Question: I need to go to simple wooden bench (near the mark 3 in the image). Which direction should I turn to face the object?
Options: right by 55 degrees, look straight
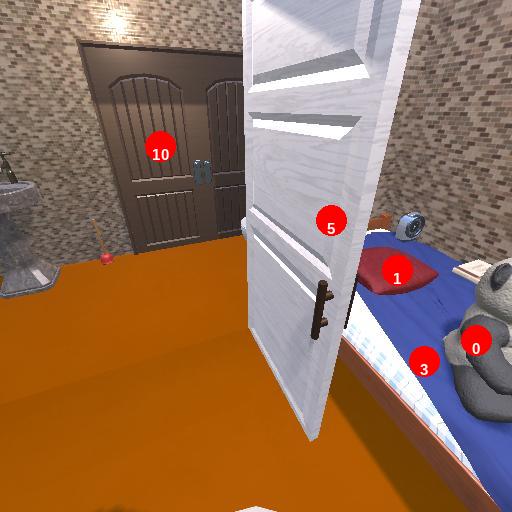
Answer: right by 55 degrees